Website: macys
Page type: billing-address
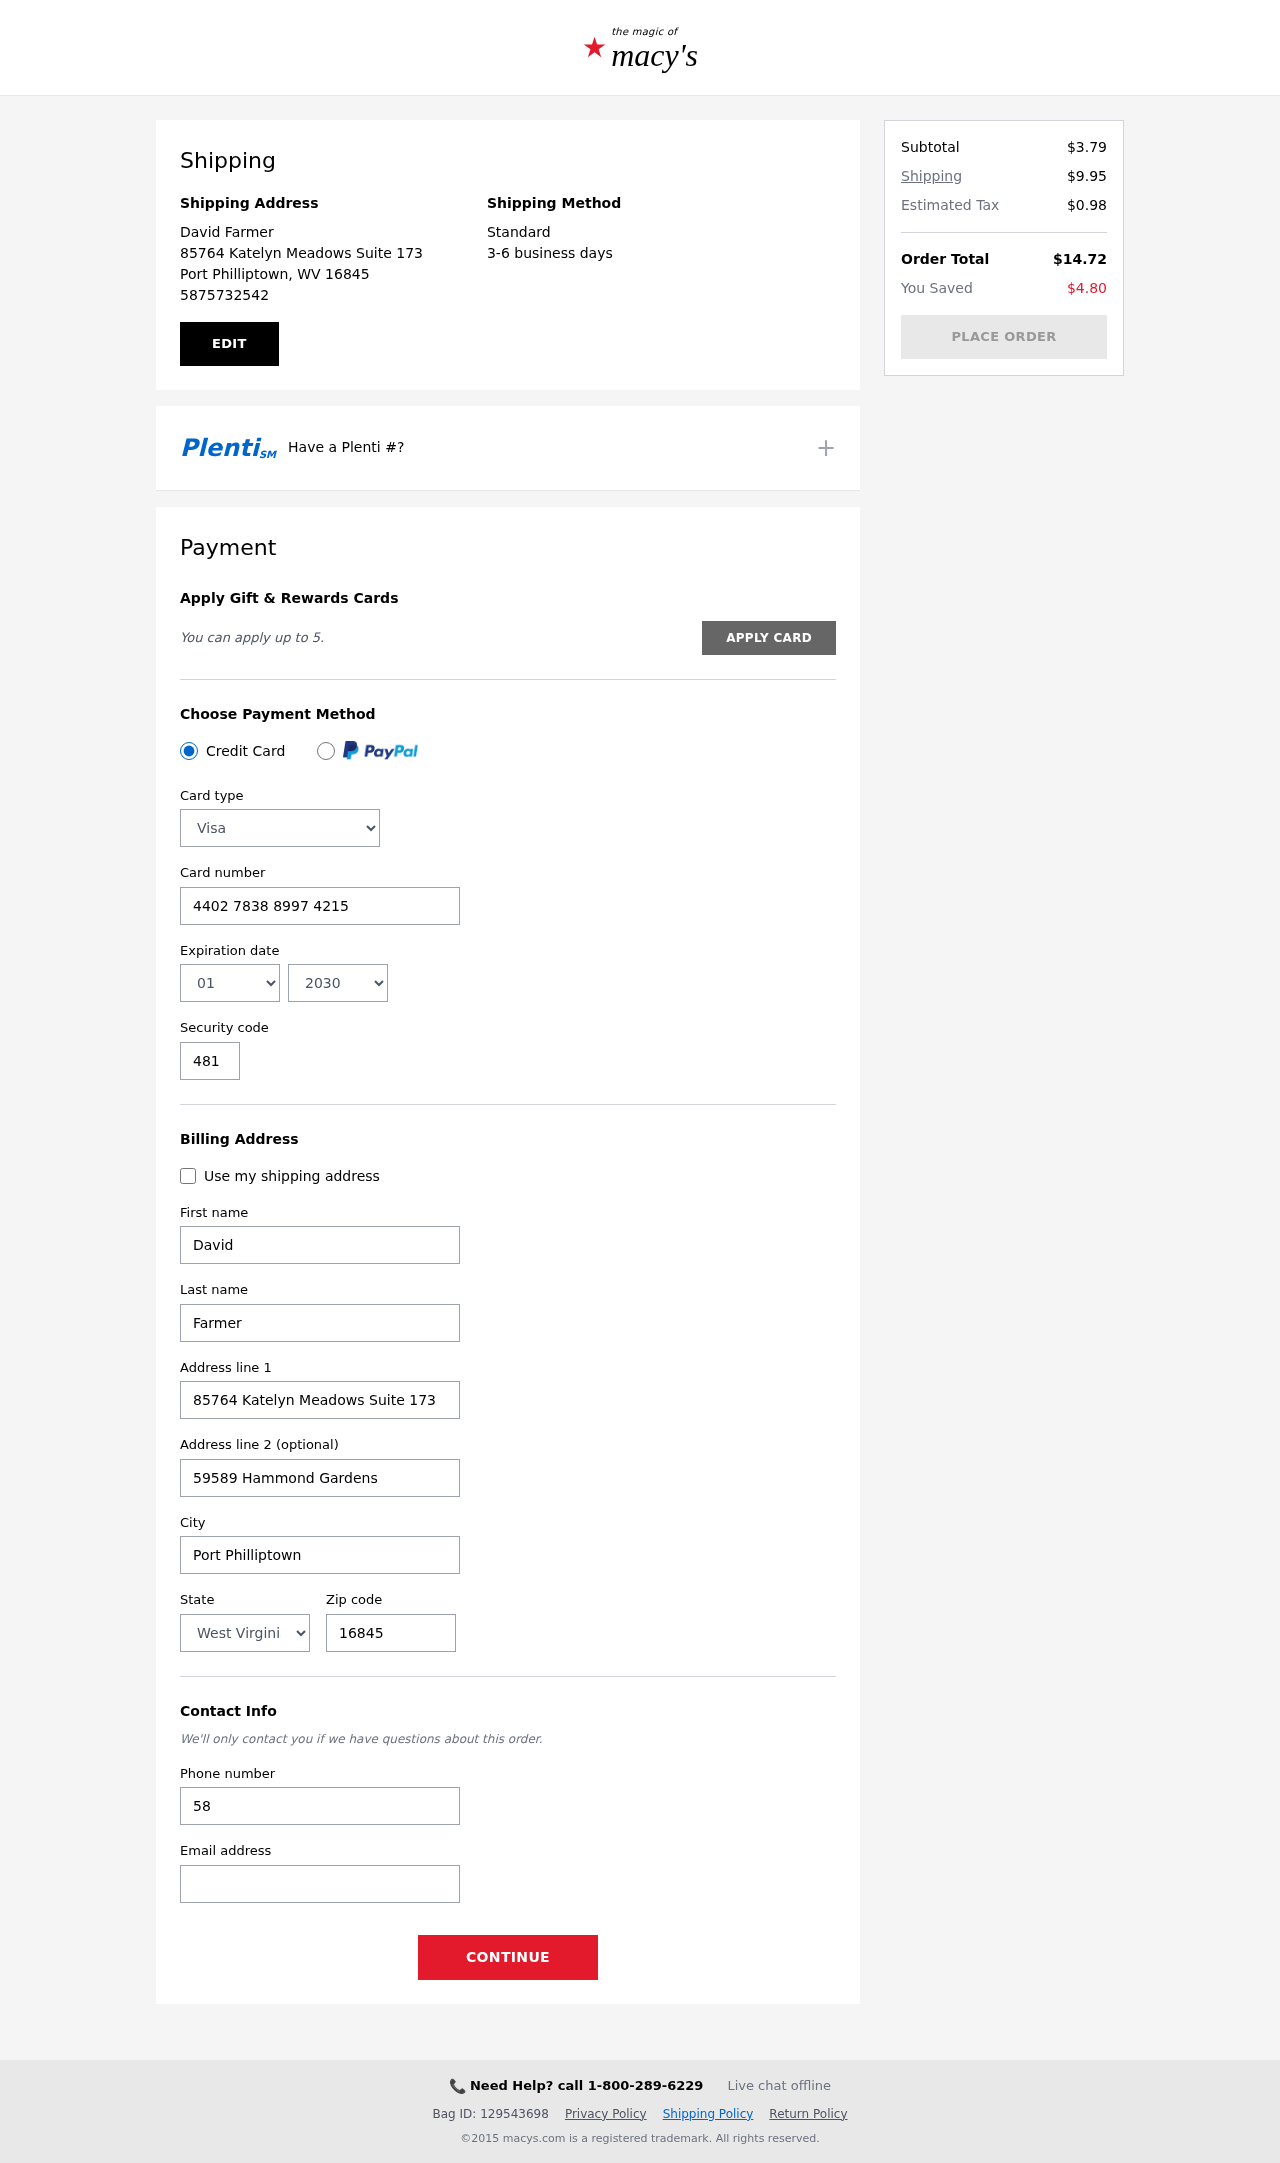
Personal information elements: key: PII_CARD_CVV
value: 481
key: PII_CARD_EXPIRY_MONTH
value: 01
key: PII_CARD_EXPIRY_YEAR
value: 30
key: PII_CARD_NUMBER
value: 4402 7838 8997 4215
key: PII_CARD_TYPE
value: Visa
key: PII_CITY
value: Port Philliptown
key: PII_CITY_STATE_ZIP
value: Port Philliptown, WV 16845
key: PII_EMAIL
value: davidfarmer@hotmail.com
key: PII_FIRSTNAME
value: David
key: PII_FULLNAME
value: David Farmer
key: PII_LASTNAME
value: Farmer
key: PII_PHONE
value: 5875732542
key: PII_POSTCODE
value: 16845
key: PII_STATE
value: West Virginia
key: PII_STREET
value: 85764 Katelyn Meadows Suite 173
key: PII_STREET2
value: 59589 Hammond Gardens
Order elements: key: ORDER_SUBTOTAL
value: $3.79
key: ORDER_SHIPPING_COST
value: $9.95
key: ORDER_TAX
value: $0.98
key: ORDER_TOTAL
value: $14.72
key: ORDER_SAVINGS
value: $4.80